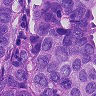
Metastatic tissue present: yes